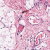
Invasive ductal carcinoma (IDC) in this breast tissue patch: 1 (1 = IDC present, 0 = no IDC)